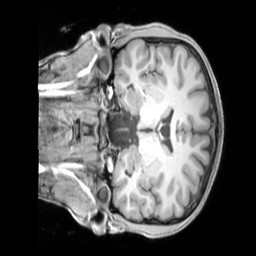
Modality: T1w
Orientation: coronal
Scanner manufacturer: siemens
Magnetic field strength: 3 T
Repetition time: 2.3 s
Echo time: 0.00226 s